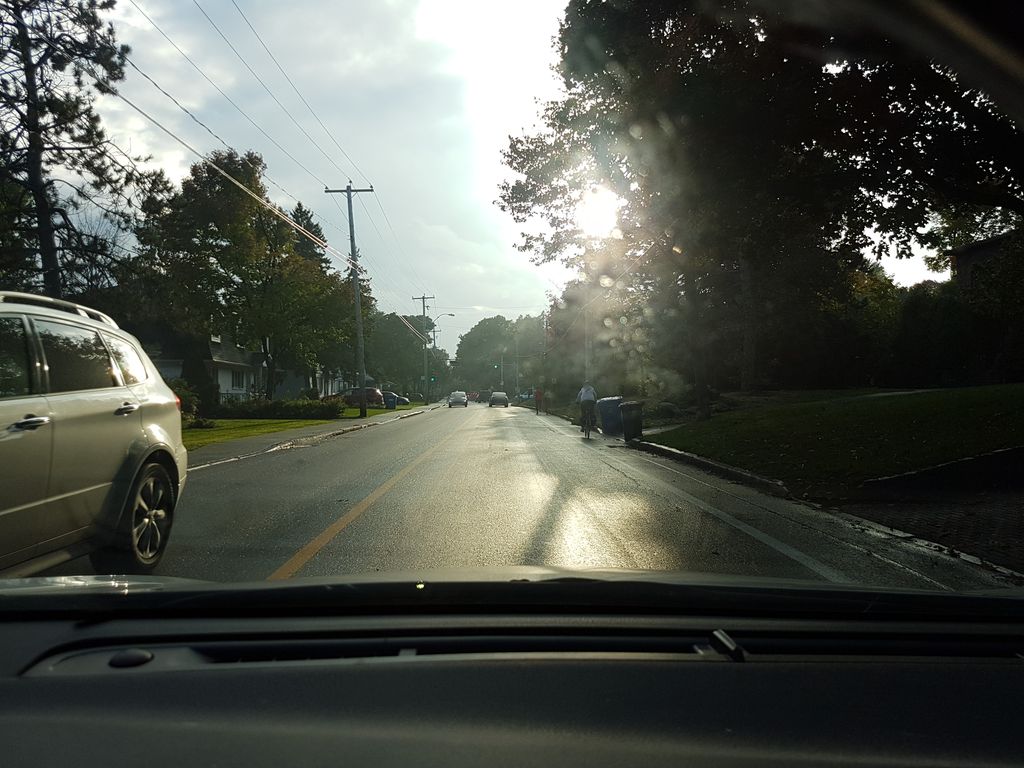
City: quebec_city